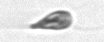
Label: Cryptophyta